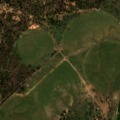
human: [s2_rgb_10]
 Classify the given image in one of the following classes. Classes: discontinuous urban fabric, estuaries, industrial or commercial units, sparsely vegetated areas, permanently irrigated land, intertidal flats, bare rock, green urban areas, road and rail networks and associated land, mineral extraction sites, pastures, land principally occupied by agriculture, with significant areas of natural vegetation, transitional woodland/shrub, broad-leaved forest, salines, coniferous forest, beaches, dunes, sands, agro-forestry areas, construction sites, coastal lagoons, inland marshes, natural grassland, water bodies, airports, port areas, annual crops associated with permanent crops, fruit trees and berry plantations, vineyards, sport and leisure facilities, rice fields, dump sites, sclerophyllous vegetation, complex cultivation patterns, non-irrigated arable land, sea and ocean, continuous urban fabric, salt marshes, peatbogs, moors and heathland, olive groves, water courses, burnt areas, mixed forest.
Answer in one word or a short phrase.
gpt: non-irrigated arable land, permanently irrigated land, agro-forestry areas